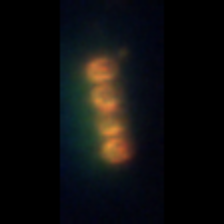
Taxon: Skeletonema
Group: Diatoms